Question: Salutations,
I want to change the OUTER colour of a plot in matplotlib. I can find MANY MANY MANY examples of how to change the inner bg colour but the outer bg colour refuses to change.
The white part of the image is what i mean by "outer" background. The colour on the extreme outside is just to constrast the white so it doesn't blend in with stack overflows background and is not part of the plot/chart.

I have tried using 'set_facecolor()' to change it but it doesn't work.
'''
# Setting up data
x = list(history['daily'].keys())[-30*months:]
x_av = list(history['average'].keys())[-30*months:]
y = list(history['daily'].values())[-30*months:]
y_av = list(history['average'].values())[-30*months:]
# Setting up figure
fig = pyplot.figure()
fig.set_figheight(6)
fig.set_figwidth(12)
# Formatting figure
fig.patch.set_antialiased(True)
# Setting up axis
ax = fig.add_subplot(111, axisbg='#2e3136')
ax.plot(x, y, '#e1bb34', x_av, y_av, '#b2dbee')
# Formatting axis
ax.get_yaxis().grid(color='#3e4146', linestyle='-')
ax.get_xaxis().grid(color='#3e4146', linestyle='-')
ax.spines['bottom'].set_color('#1e2124')
ax.spines['top'].set_color('#1e2124')
ax.spines['left'].set_color('#1e2124')
ax.spines['right'].set_color('#1e2124')
ax.get_yaxis().set_major_formatter(ticker.FuncFormatter(lambda _y, p: '{:,}'.format(_y)))
ax.get_xaxis().set_major_formatter(ticker.FuncFormatter(lambda _x, p: datetime.fromtimestamp(_x/1000.0).strftime('%b %d')))
[i.set_color('white') for i in pyplot.gca().get_xticklabels()]
[i.set_color('white') for i in pyplot.gca().get_yticklabels()]
buf = BytesIO()
fig.savefig(buf, format='png', bbox_inches='tight')
pyplot.close()
buf.seek(0)
'''
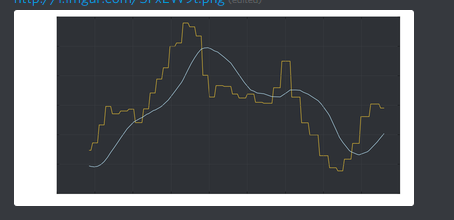
Answer: You should be able to set 'facecolor' as a kwarg to 'savefig', this will ensure it is set when the image is written.
'''
fig.savefig(buf, format='png', bbox_inches='tight', facecolor='#2e3136')
'''
To pull the color from the axis:
'''
fig.savefig(buf, format='png', bbox_inches='tight', facecolor=ax.get_axis_bgcolor())
'''